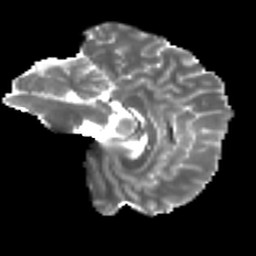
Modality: T2w
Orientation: sagittal
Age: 24
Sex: male
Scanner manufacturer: ge
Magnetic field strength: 3 T
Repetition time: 7.8 s
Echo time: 0.0609 s